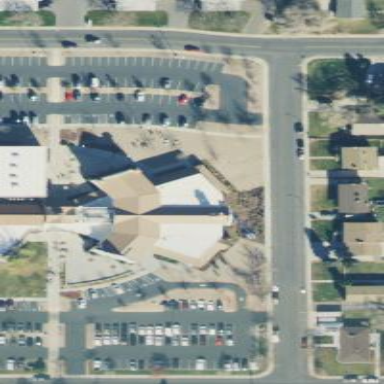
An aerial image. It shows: Beautiful church building.